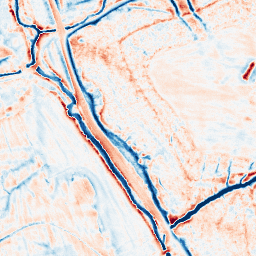
Category: edge_preserving
Decomposition family: guided
Decomposition parameters: radius: 4
eps: 0.001
Upsampling method: sinc_blackman
Upsampling parameters: scale: 2
kernel_size: 16
Upsampling scale: 2